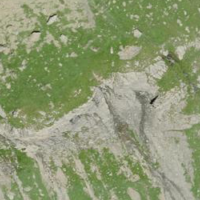
EUNIS habitat code: 26
Species observed at this site:
Eriophorum scheuchzeri